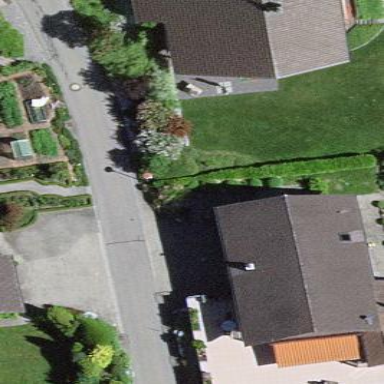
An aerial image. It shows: Residential building.